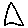
Label: triangle